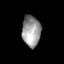
Tissue: skin
Cell type: Epithelial cells
Senescence score: 0.2211
Nuclear area (px): 566
Mean DAPI intensity: 150.965